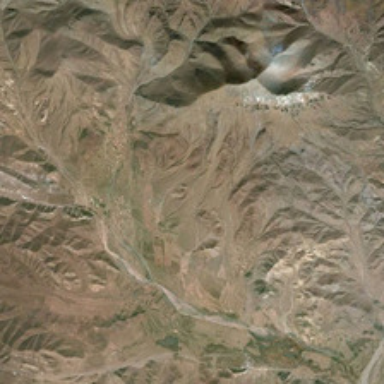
It is a piece of khaki mountains .